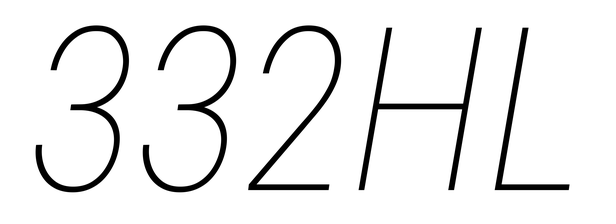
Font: Roboto-Italic_Condensed_Thin_Italic